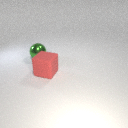
large red rubber cube to the right of large green metal sphere